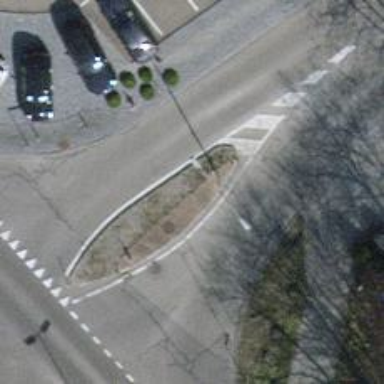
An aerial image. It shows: Uncontrolled zebra crossing with central island.